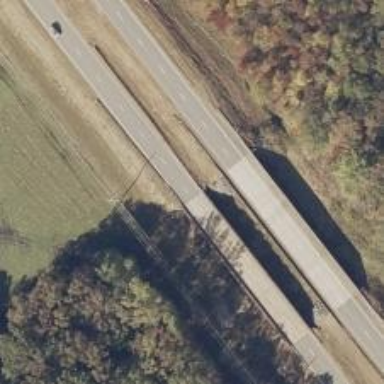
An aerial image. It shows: Asphalt road classified as trunk highway.